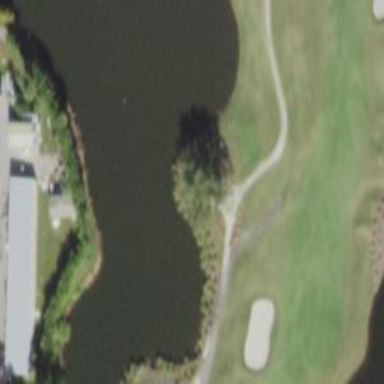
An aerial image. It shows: Service road designated as golf cart path.